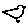
Label: bird